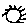
Label: sun